Aerial crown-view tile of a tropical tree (Barro Colorado Island, Panama), acquired 20240918:
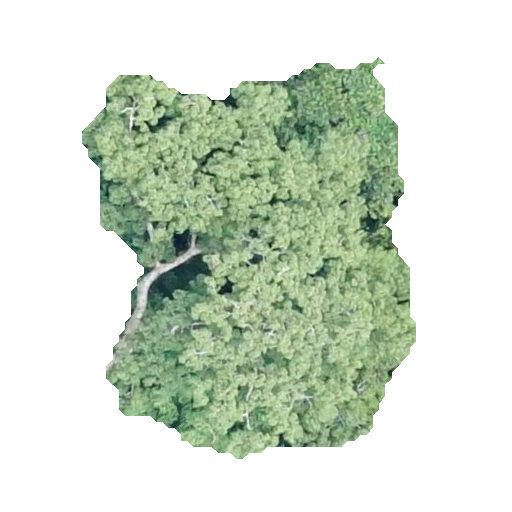
Species: Ceiba pentandra
GBIF accepted scientific name: Ceiba pentandra
Crown area: 157.624 m²